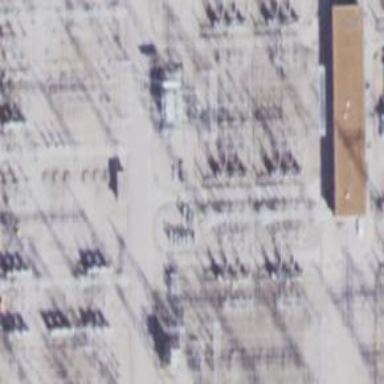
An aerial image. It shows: Switch used for power control.